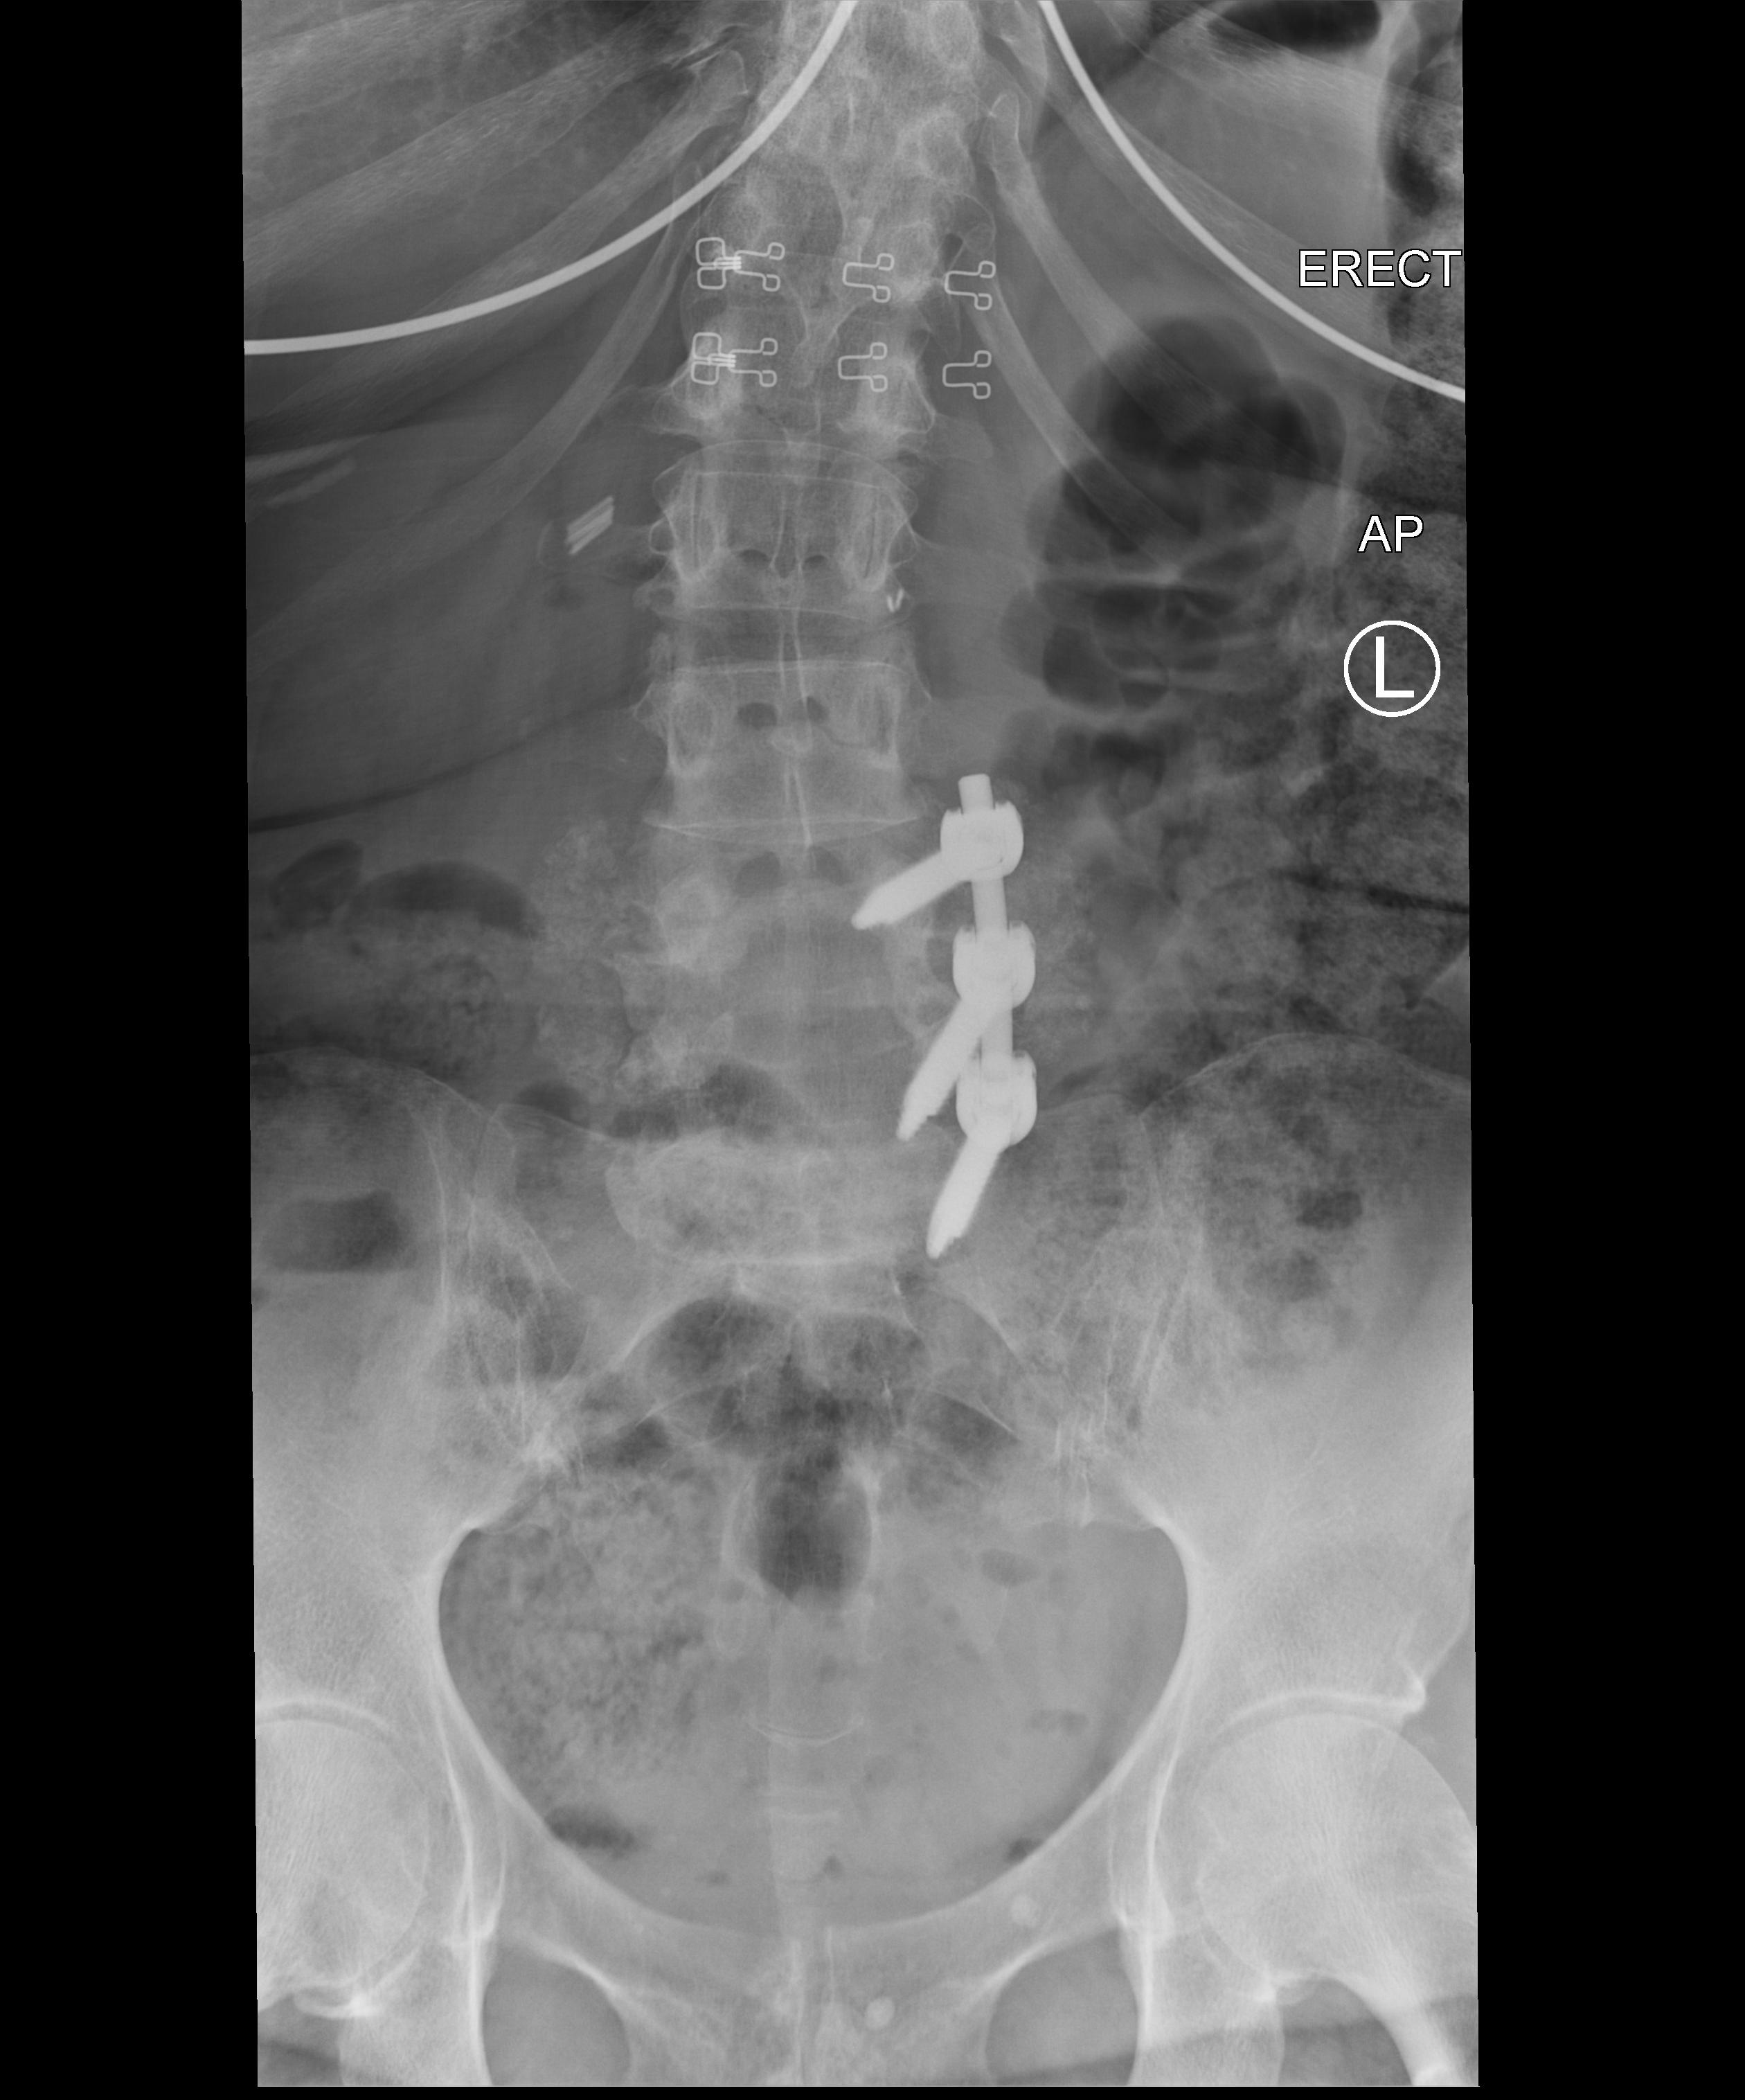
View: AP
Implant manufacturer: orthofix firebird